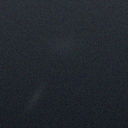
Screen state: off